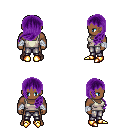
a pixel art fantasy rpg character, male body template, human, dark skin, white pirate shirt, metal pants, purple left-swept hairstyle, white cloth bandages, gold boots, four views (front, back, left, right), 2x2 character sprite sheet, small pixel art, hard edges, no anti-aliasing